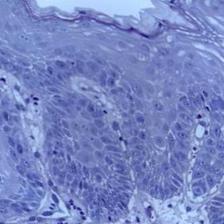
Diagnosis: Normal